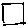
Label: square